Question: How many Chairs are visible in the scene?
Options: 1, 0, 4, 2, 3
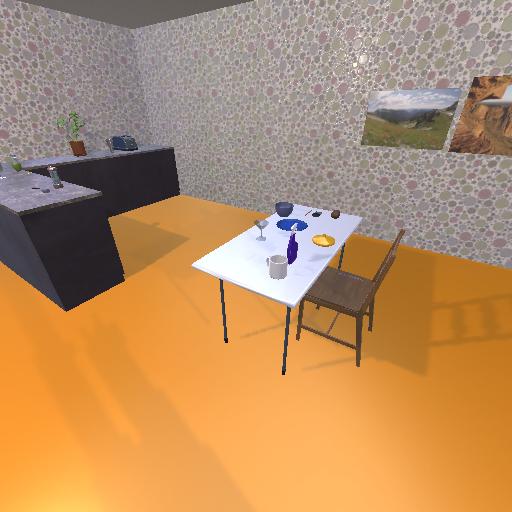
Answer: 1